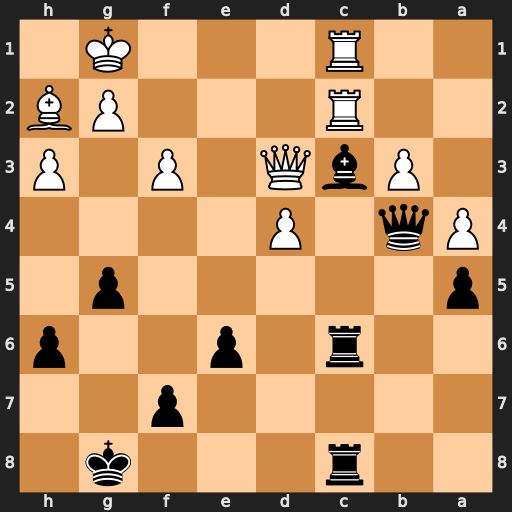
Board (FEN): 2r3k1/5p2/2r1p2p/p5p1/Pq1P4/1PbQ1P1P/2R3PB/2R3K1
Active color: b
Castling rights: -
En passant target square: -
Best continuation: Qxd4+ Qxd4 Bxd4+ Kf1 Rxc2 Rxc2 Rxc2